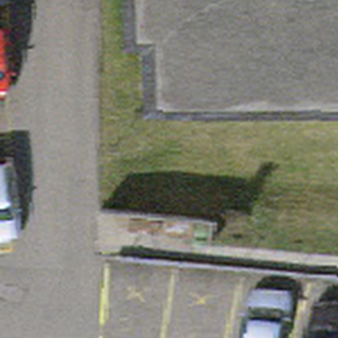
Label: other